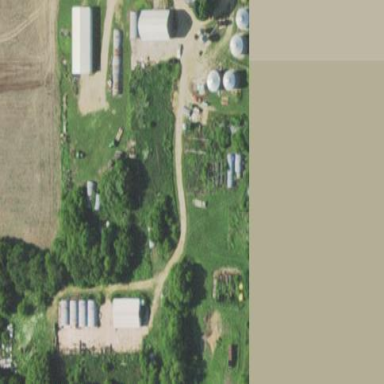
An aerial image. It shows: Farmyard area.